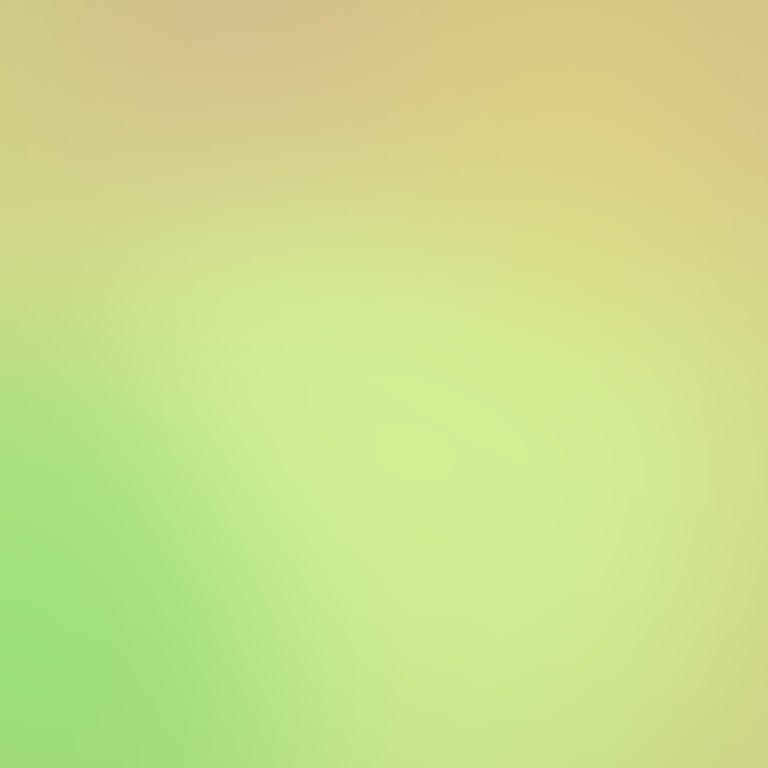
Abstract light effect, smooth gradient from soft yellow to gentle green, calm atmosphere, diffuse light, no room, no furniture, no objects.